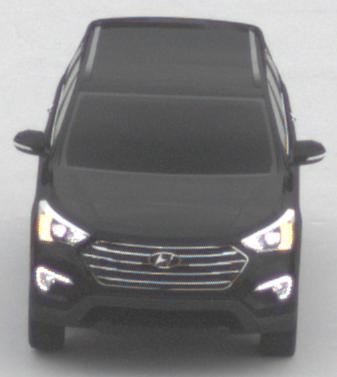
Make: Hyundai
Model: Santa Fe 2.4 GDI
Detailed model: Santa Fe (DM)
Model produced from: 2017/08
Model produced until: 2018/01
Doors: 5
Color: black
Road condition: dry road
Daytime: morning or afternoon
Contrast: low contrast